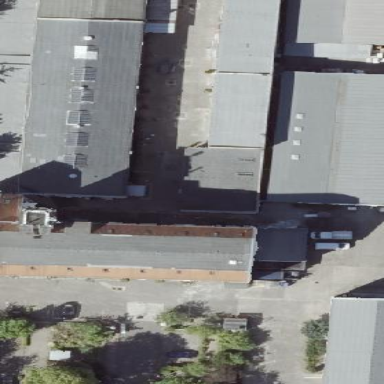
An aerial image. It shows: Commercial building.